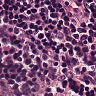
Metastatic tissue present: no